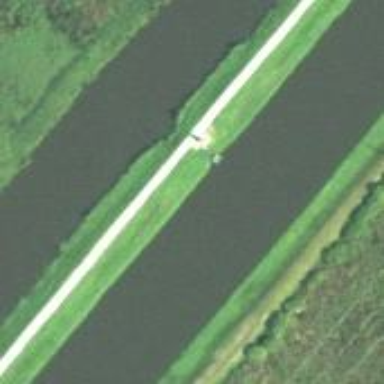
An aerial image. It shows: Canal.